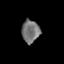
Tissue: prostate
Cell type: T cells
Senescence score: 0.3467
Nuclear area (px): 395
Mean DAPI intensity: 116.494